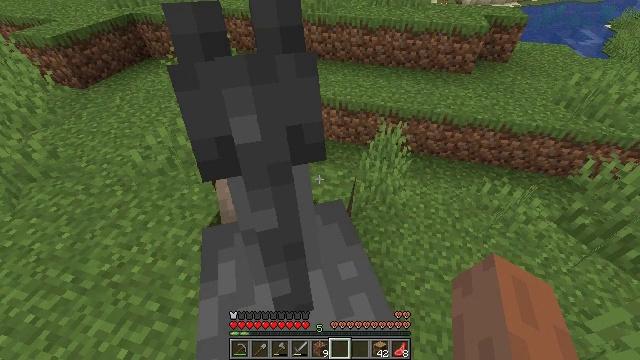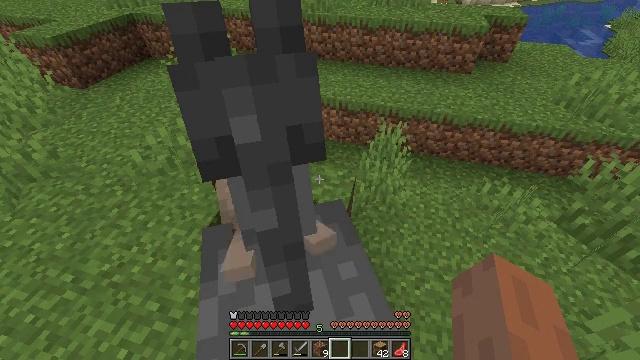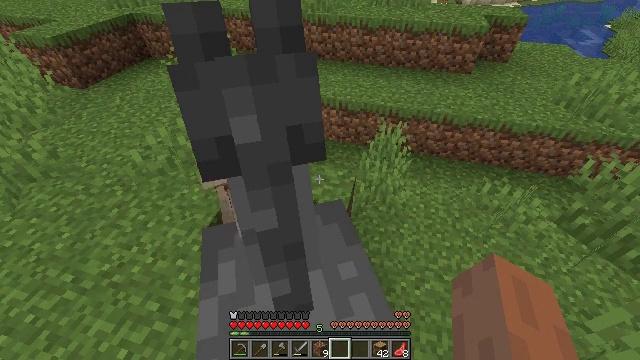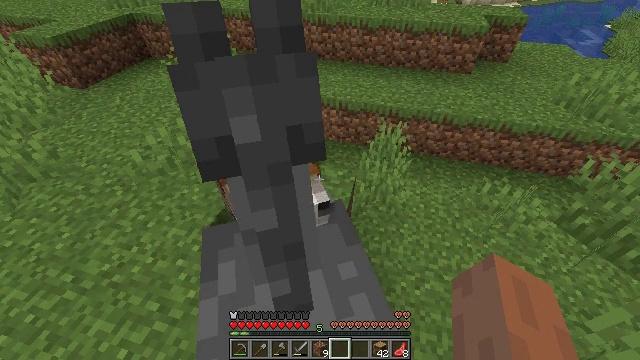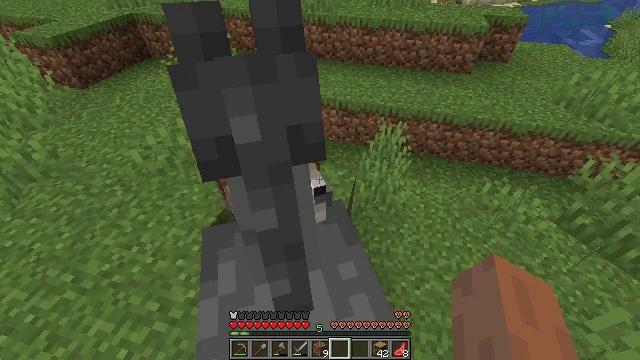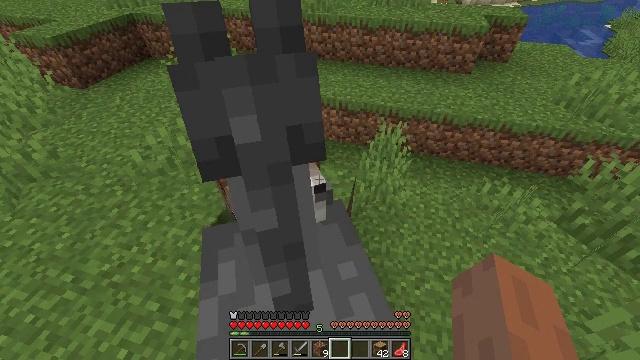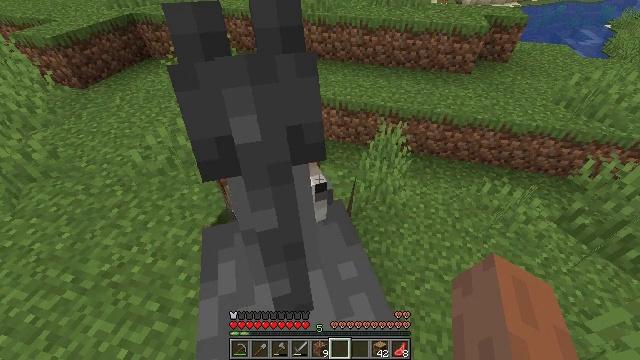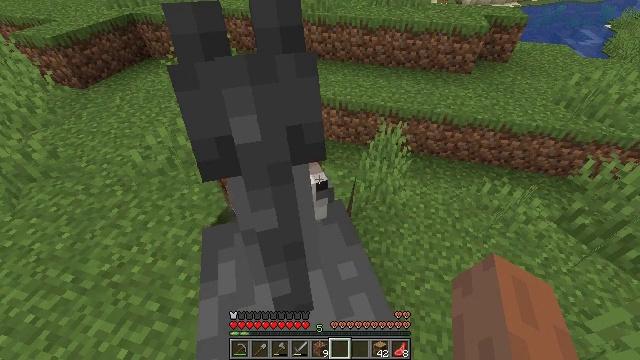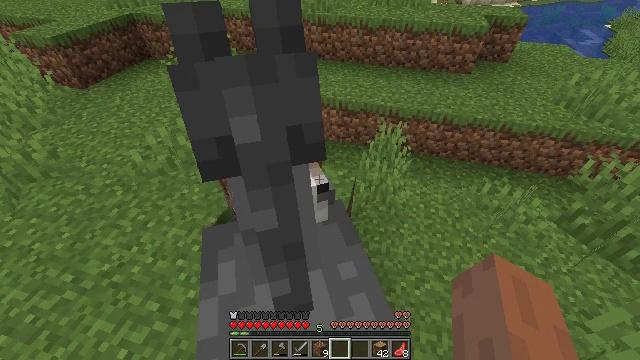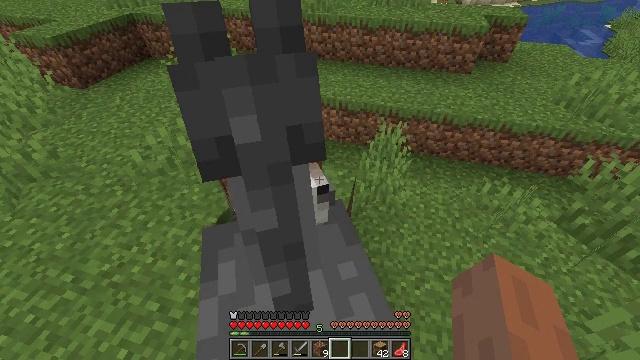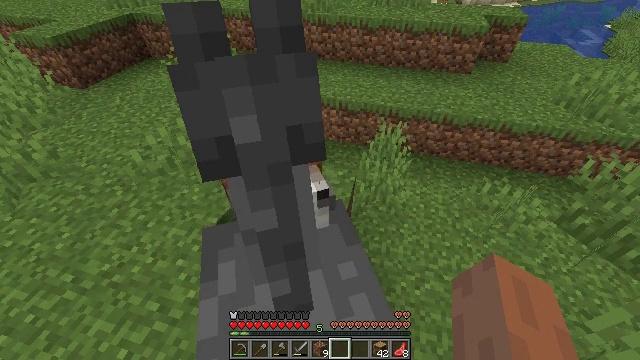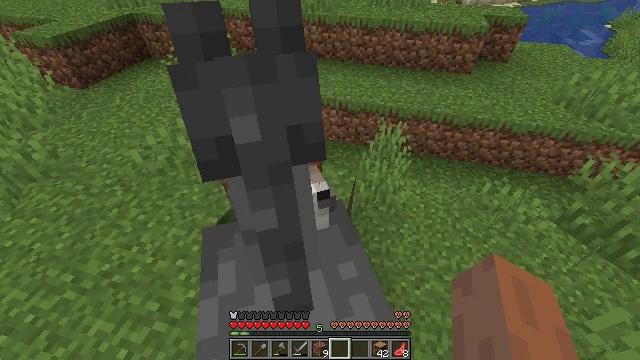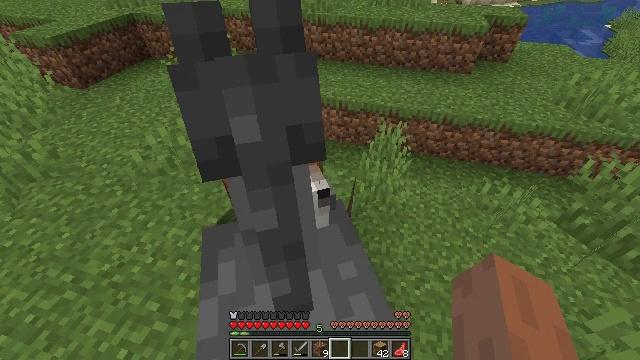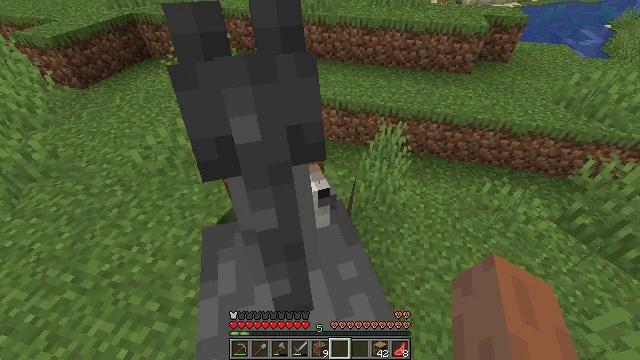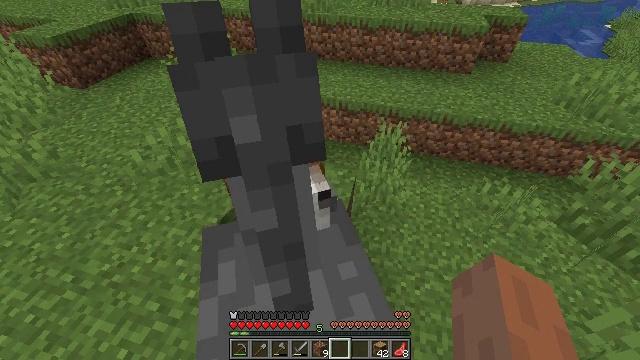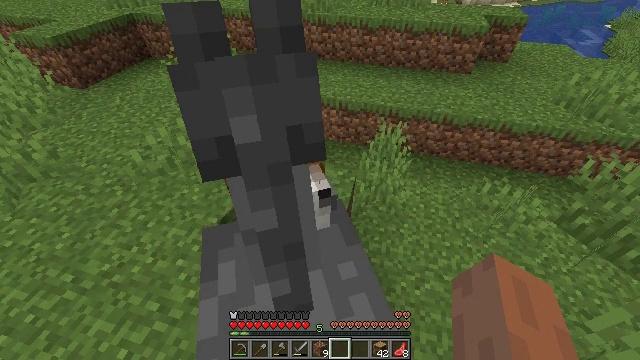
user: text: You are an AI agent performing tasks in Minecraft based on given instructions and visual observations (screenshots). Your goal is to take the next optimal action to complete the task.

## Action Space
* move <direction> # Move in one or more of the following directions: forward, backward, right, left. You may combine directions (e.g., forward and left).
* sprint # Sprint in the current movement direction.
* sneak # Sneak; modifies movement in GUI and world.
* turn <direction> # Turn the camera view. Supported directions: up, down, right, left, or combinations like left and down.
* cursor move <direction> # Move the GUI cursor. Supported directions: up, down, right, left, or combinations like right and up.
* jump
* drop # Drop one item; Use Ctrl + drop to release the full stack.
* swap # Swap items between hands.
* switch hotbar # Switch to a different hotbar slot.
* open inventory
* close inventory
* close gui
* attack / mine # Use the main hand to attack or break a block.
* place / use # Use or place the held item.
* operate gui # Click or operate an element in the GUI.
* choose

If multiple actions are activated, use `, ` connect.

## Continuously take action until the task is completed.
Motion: motion action
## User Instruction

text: Harvest coarse dirt by holding left button.
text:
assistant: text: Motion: no_op
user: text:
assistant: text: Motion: no_op
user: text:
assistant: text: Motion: no_op
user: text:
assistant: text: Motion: no_op
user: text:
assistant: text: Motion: no_op
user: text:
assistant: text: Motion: no_op
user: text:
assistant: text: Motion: no_op
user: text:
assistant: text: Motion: no_op
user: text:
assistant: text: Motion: no_op
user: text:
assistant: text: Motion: no_op
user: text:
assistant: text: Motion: no_op
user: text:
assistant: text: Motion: no_op
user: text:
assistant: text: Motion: no_op
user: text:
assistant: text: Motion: no_op
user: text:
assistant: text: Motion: no_op
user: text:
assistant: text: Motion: no_op
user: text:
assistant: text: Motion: no_op
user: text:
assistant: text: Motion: no_op
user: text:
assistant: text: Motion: no_op
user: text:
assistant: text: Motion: no_op
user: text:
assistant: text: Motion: no_op
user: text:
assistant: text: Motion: no_op
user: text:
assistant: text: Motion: no_op
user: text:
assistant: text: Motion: no_op
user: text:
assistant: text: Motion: no_op
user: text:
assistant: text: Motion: no_op
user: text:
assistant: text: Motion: no_op
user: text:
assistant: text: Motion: no_op
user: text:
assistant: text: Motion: no_op
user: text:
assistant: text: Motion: no_op